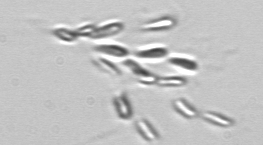
Label: Dinobryon